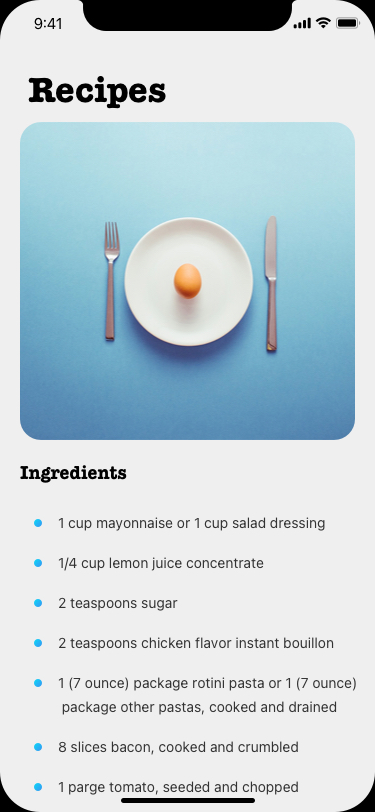
Text in this UI design:
1 cup mayonnaise or 1 cup salad dressing
1 (7 ounce) package rotini pasta or 1 (7 ounce)
 package other pastas, cooked and drained
2 teaspoons sugar
1/4 cup lemon juice concentrate
1 parge tomato, seeded and chopped
8 slices bacon, cooked and crumbled
2 teaspoons chicken flavor instant bouillon
Ingredients
Recipes